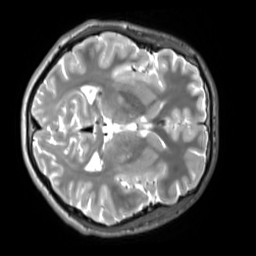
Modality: T2w
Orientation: axial
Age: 19
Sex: male
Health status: ill
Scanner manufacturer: siemens
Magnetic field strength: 3 T
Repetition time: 2.8 s
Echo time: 0.326 s